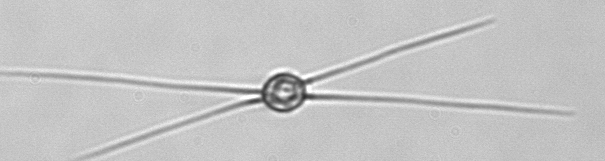
Label: Chaetoceros_danicus